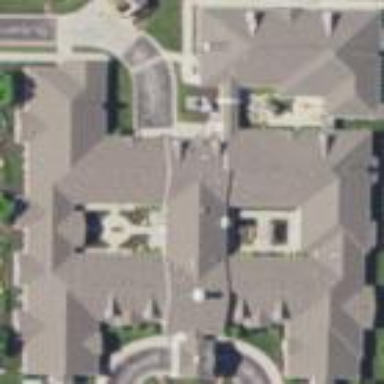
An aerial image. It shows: Nursing home building.